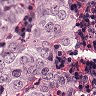
Metastatic tissue present: yes